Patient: sex M, age 44
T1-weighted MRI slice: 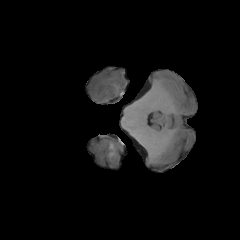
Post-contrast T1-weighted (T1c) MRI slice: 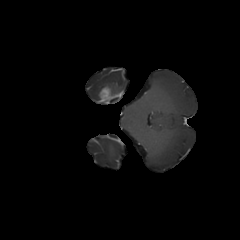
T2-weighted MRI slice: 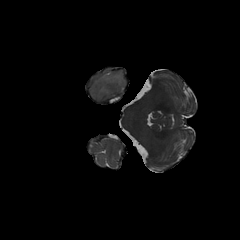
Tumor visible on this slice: yes
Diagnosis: Glioblastoma, IDH-wildtype
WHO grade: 4